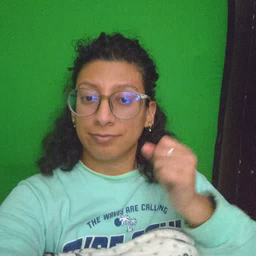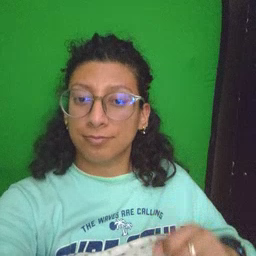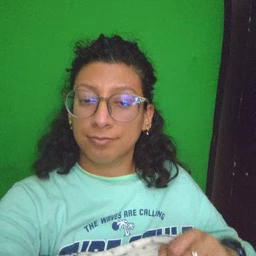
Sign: will